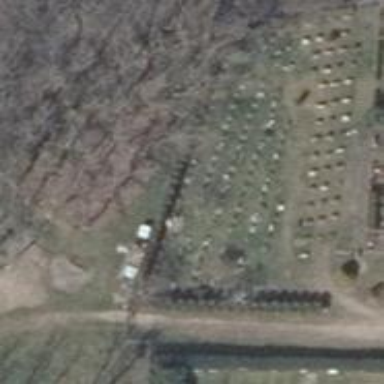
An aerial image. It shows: Sector in the cemetery.